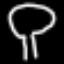
Label: mushroom